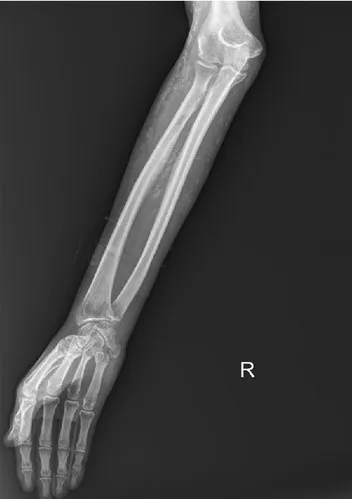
Plain radiographs showing soft-tissue calcification along right arm.
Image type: radiology (x_ray)